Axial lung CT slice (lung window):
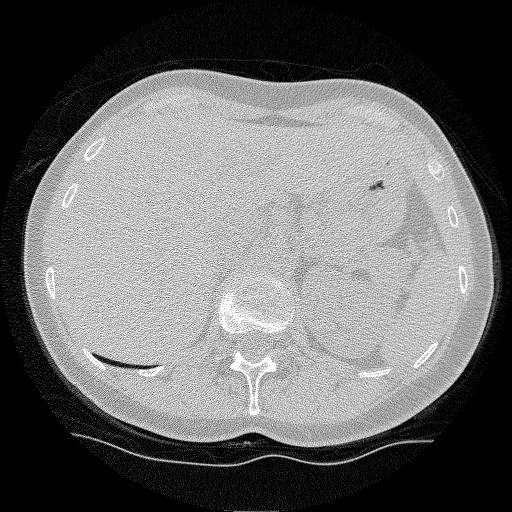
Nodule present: no